Current action and preconditions to check: trajectory_clear

Your task: For each precondition in the list above, predict whether it will hold at this action.

Consider the current scene as observed from the mobile robot's camera, and analyze the predicted future states of all dynamic agents (e.g., people, animals, vehicles, or any moving entities) within the NEXT SECOND.

IMPORTANT: Only answer "very likely" if you are absolutely certain—based on strong, clear evidence—that a dynamic agent will violate the precondition in the predicted future state. Do NOT answer "very likely" for unlikely, ambiguous, or low-probability risks.

Ask yourself for each precondition: Is there a high probability, with clear and convincing evidence, that the predicted future states of any dynamic agent will interfere with the predicted future state of the currently executing action within the NEXT SECOND, causing that precondition to fail?

Assess the risk level based on these predictions. Use "likely" or "very likely" if motions create a clear risk of interference.

Use "neutral" or "improbable" if agents are nearby but their predicted paths are clearly diverging or non-conflicting.

Failure Risk Categories: "very improbable", "improbable", "neutral", "likely", "very likely"

Answer Format: Output ONLY the probability_of_failure value from these categories: "very improbable", "improbable", "neutral", "likely", "very likely"

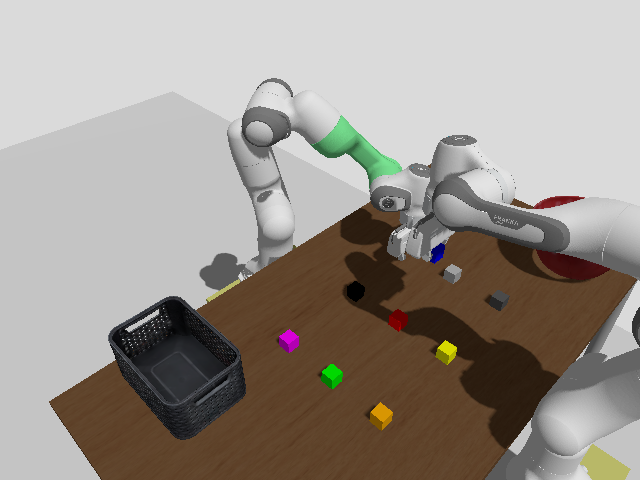

Answer: very improbable